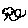
Label: tree